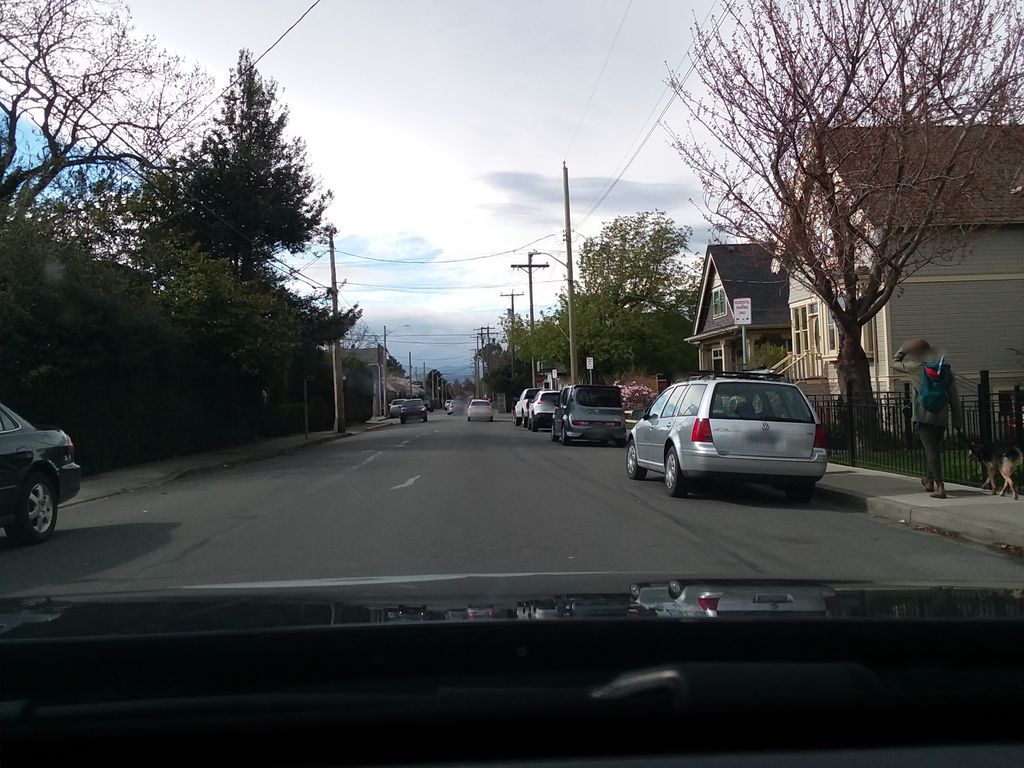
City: victoria